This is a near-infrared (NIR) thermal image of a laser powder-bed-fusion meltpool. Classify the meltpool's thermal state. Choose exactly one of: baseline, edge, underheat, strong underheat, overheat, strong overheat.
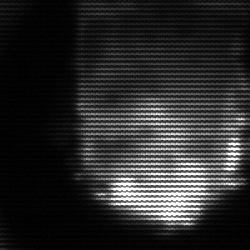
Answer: baseline